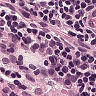
Metastatic tissue present: no